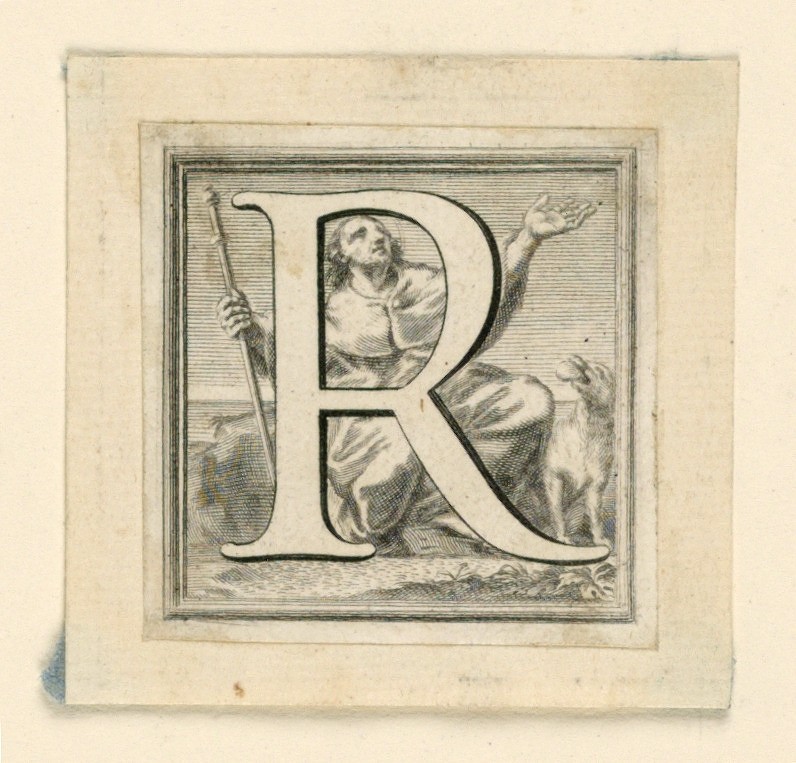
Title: Decorated Capital Letter R
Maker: Jakob Frey, Swiss, active Italy, 1681 - 1752
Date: ca. 1715
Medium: Engraving on paper
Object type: Print
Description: Letter R before the kneeling St. Roch.